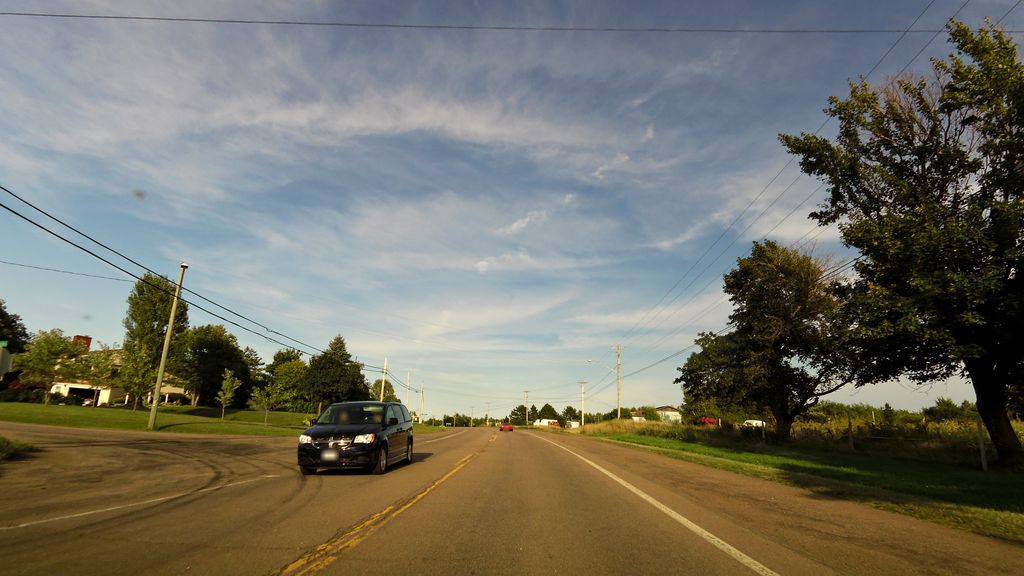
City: charlottetown